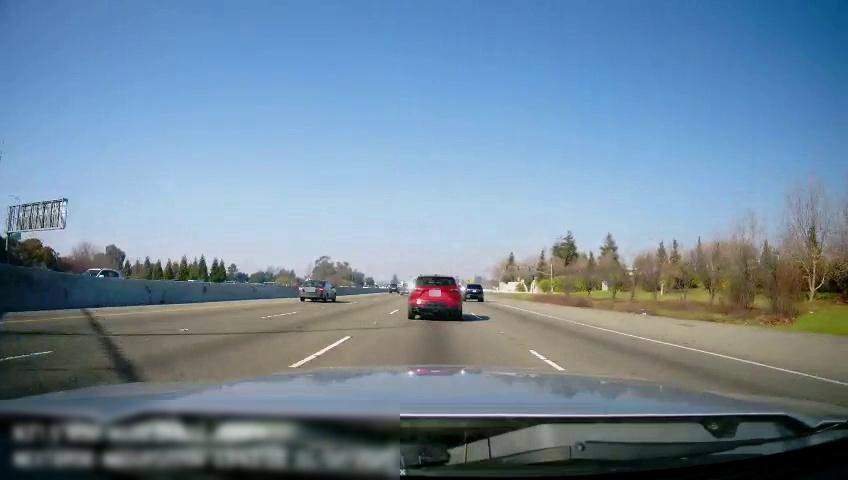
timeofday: Day
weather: Sunny
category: Drivable Space
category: Vehicles | SUV
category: Vehicles | Truck
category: Vehicles | SUV
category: Vehicles | Car
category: Vehicles | SUV
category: Vehicles | Car
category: Lanes | Alternate Lane
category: Lanes | Current Lane
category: Lanes | Alternate Lane
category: Lanes | Alternate Lane
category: Lanes | Alternate Lane